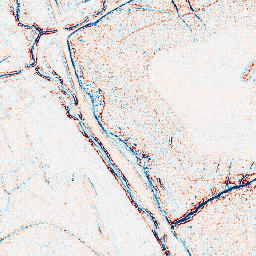
Category: edge_preserving
Decomposition family: bilateral
Decomposition parameters: d: 5
sigma_color: 100
sigma_space: 25
Upsampling method: area
Upsampling parameters: scale: 2
Upsampling scale: 2